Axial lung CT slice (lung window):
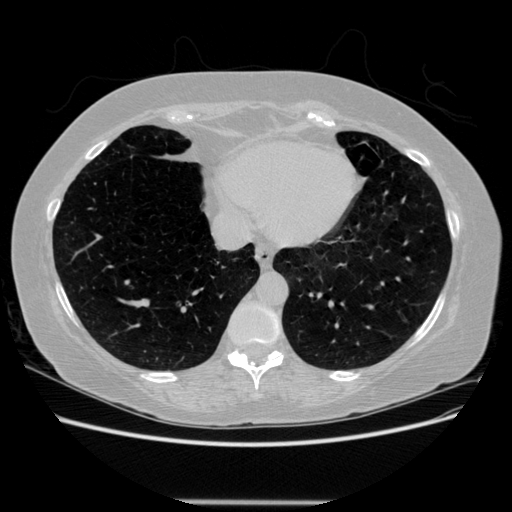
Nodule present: no